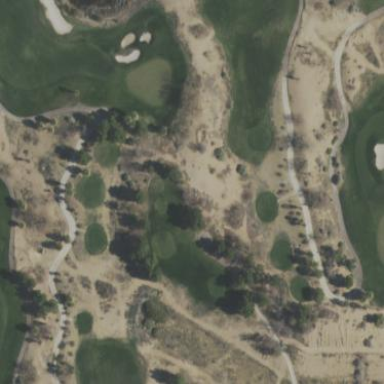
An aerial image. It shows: Rough grassy area used for golf.